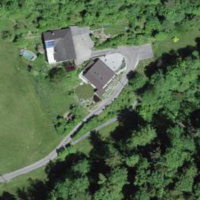
EUNIS habitat code: 55
Species observed at this site:
Allium ursinum